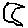
Label: moon